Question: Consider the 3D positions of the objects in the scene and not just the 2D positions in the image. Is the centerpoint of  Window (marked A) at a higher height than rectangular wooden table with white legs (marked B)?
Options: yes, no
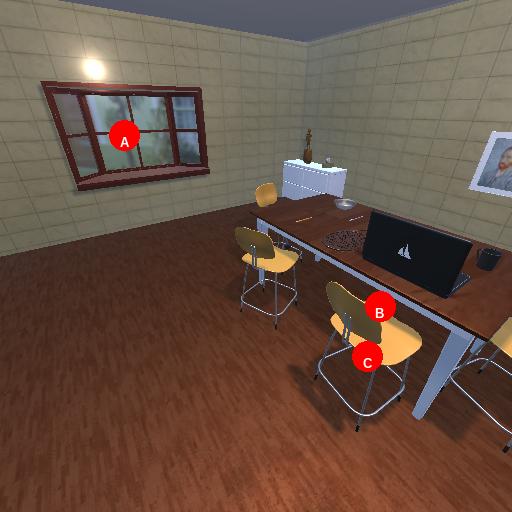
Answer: yes